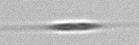
Label: Cylindrotheca